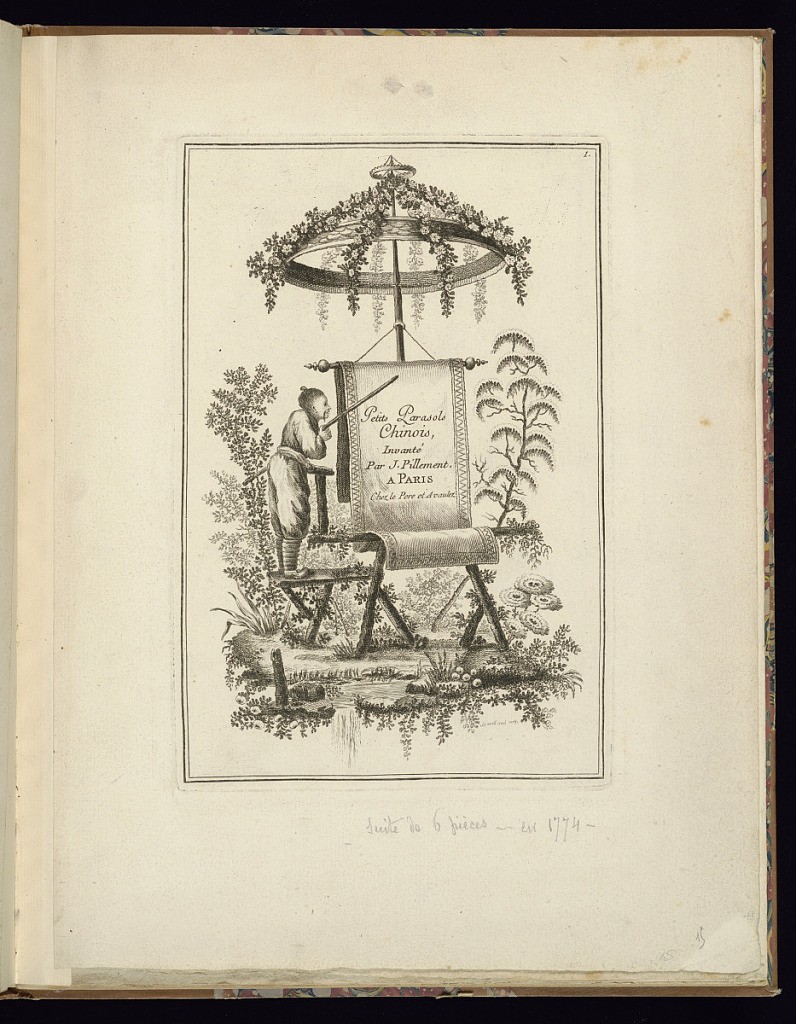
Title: Title Page
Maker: Jean-Baptiste Pillement, French, 1728–1808
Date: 1774
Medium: Etching on laid paper
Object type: Print
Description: Title page from a series of chinoiserie prints depicting figures in landscapes with garden canopies in the form of large parasols. A man with a stick stands on a platform looking at a hanging textile with the title lettered in the center. The title banner hangs from a large pole with two circular decorative rings above with hanging garlands of flowers. Trees, flowers, and foliage in the background. The plate is numbered, signed, and dated.